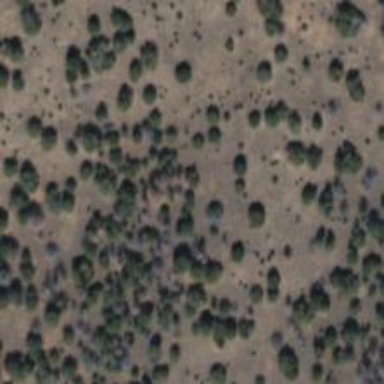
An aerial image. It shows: Patch of scrub vegetation.